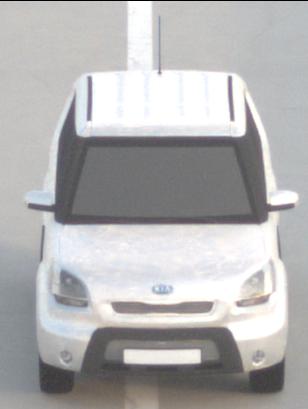
Make: KIA
Model: Soul 1.6
Detailed model: Soul (AM)
Model produced from: 2009/02
Model produced until: 2009/11
Doors: 5
Color: white
Road condition: dry road
Daytime: sunrise or sunset
Contrast: low contrast